Question: I have got table that has some cells colorized. I need to copy their value to another column. Here are my macros:
'''
Sub exa()
Dim rng As Range
Dim row As Range
Dim cell As Range
Set rng = Range("B:AJ")
For Each row In rng.Rows
For Each (cell).Interior.Color = RGB(138, 255, 132) in row.Cells
Area.Offset(, 40).Value = Area.Value
Next cell
Next row
End Sub
'''
I am trying to find another approach to copy values of collorized cells. Now I am trying to do:
'''
Sub test()
Dim rng As Range
Dim r As Integer
Set rng = ActiveSheet.Range("B2:I8")
For Each Row In rng.Rows
For Each cell In Row.Cells
If cell.Interior.Color = RGB(138, 255, 132) Then
' cell.Copy Destination:=Sheets("HMPB").Range("AU")
Area.Offset(, 40).Value = Area.Value
Next cell
Next Row
End Sub
'''
There is something wrong with the string
'''
(cell).Interior.Color = RGB(138, 255, 132) in row.Cells
'''
This is what I need:
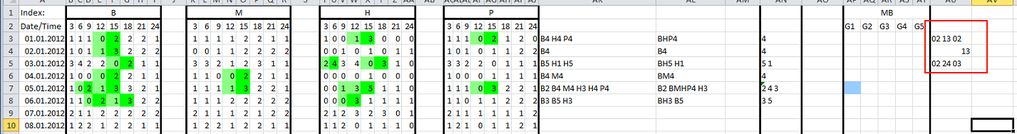
Answer: To get the code going regarding the color:
'''
For Each row In rng.Rows
For Each cell In row.cells
cell.Interior.Color = RGB(138, 255, 132)
Next cell
Next row
'''
To get the effect that you need, the approach may be differently. However, I'm not sure if this is part of your question.